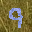
Label: 9